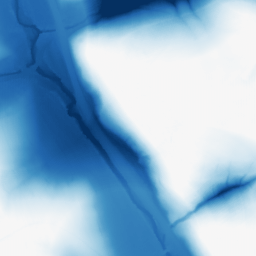
Category: morphological
Decomposition family: morphological
Decomposition parameters: operation: closing
size: 100
Upsampling method: fft_zeropad
Upsampling parameters: scale: 8
Upsampling scale: 8